Field crop: tomato
Growth stage: 1
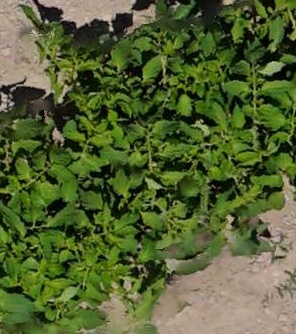
Species: tomato